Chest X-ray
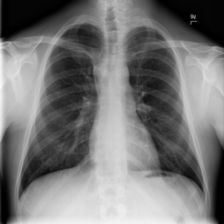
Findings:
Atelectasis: negative
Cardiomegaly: negative
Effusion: negative
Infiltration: negative
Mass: negative
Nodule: negative
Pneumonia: negative
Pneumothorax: negative
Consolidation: negative
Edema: negative
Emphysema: negative
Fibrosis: negative
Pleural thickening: negative
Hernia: negative